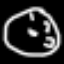
Label: clock